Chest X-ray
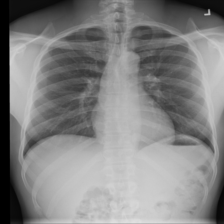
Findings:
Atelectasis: negative
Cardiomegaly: negative
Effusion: negative
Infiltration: positive
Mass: negative
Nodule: negative
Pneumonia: negative
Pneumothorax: negative
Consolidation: negative
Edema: negative
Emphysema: negative
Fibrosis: negative
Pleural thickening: negative
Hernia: negative